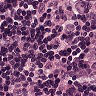
Metastatic tissue present: yes